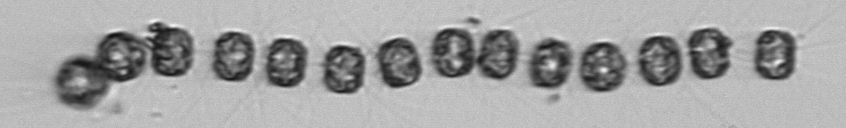
Label: Thalassiosira